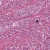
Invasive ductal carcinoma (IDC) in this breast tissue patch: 1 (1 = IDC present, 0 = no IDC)